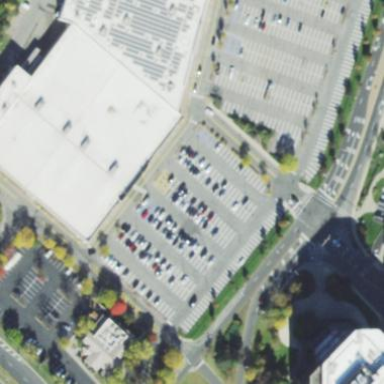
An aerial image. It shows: Department store building.